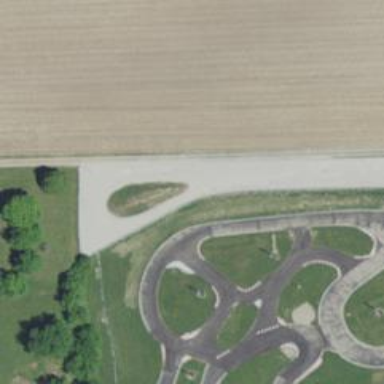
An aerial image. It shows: Karting raceway for sports activities.